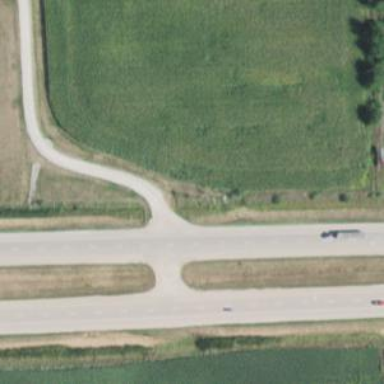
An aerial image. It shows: This image shows trunk highway that functions as expressway.